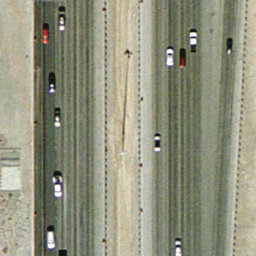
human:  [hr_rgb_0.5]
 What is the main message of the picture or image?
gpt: freeway